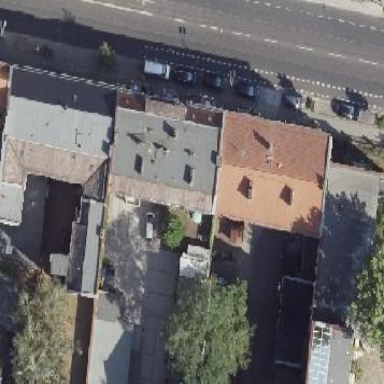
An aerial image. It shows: Unique apartment building with double saltbox roof shape.